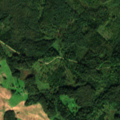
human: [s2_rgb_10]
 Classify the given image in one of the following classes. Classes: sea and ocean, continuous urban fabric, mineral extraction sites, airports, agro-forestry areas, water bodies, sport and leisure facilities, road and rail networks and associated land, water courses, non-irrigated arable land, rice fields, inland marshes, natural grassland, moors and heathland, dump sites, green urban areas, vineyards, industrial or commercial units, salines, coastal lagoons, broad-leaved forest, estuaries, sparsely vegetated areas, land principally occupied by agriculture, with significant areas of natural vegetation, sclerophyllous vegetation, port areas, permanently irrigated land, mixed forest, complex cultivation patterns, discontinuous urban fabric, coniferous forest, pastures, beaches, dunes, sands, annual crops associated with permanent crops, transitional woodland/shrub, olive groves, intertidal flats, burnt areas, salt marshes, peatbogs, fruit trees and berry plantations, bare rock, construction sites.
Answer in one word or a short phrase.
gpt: pastures, land principally occupied by agriculture, with significant areas of natural vegetation, broad-leaved forest, mixed forest, transitional woodland/shrub